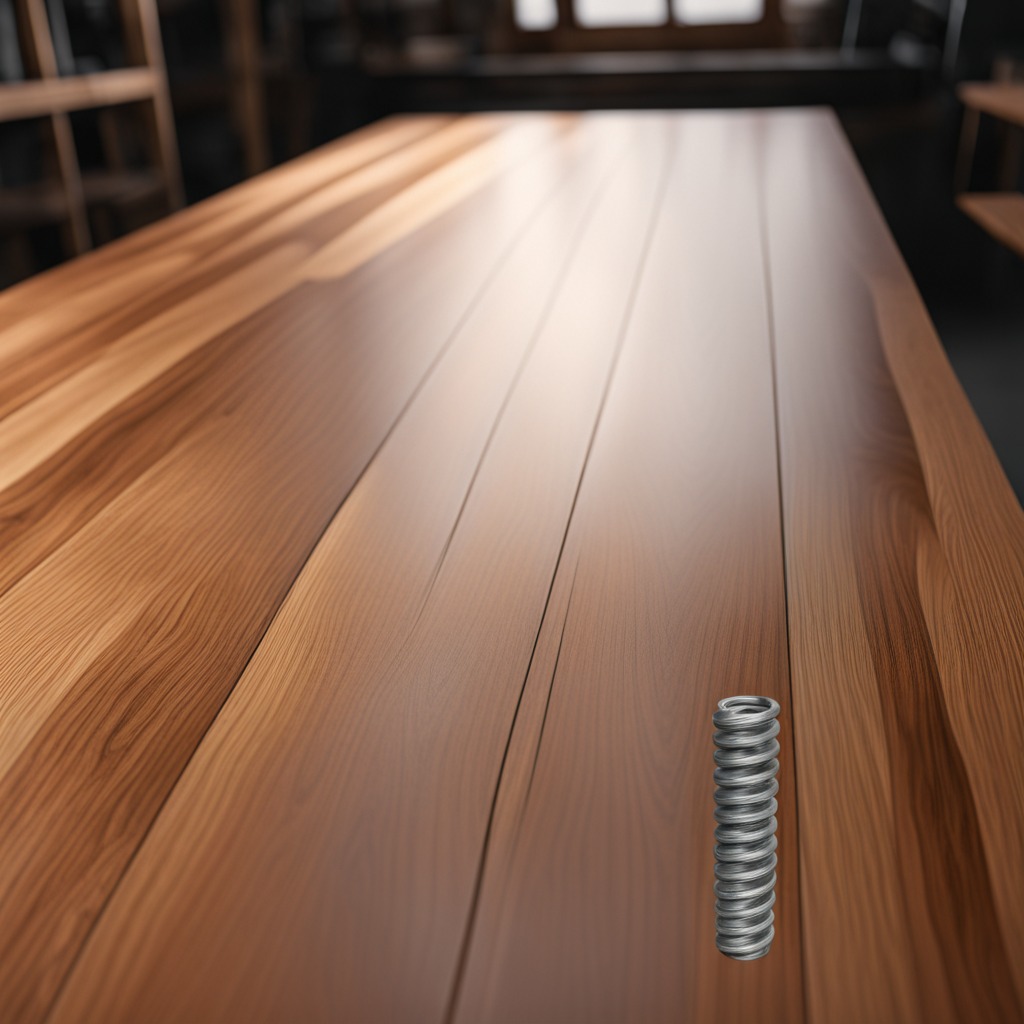
A coiled metal spring is lying on the wooden table.